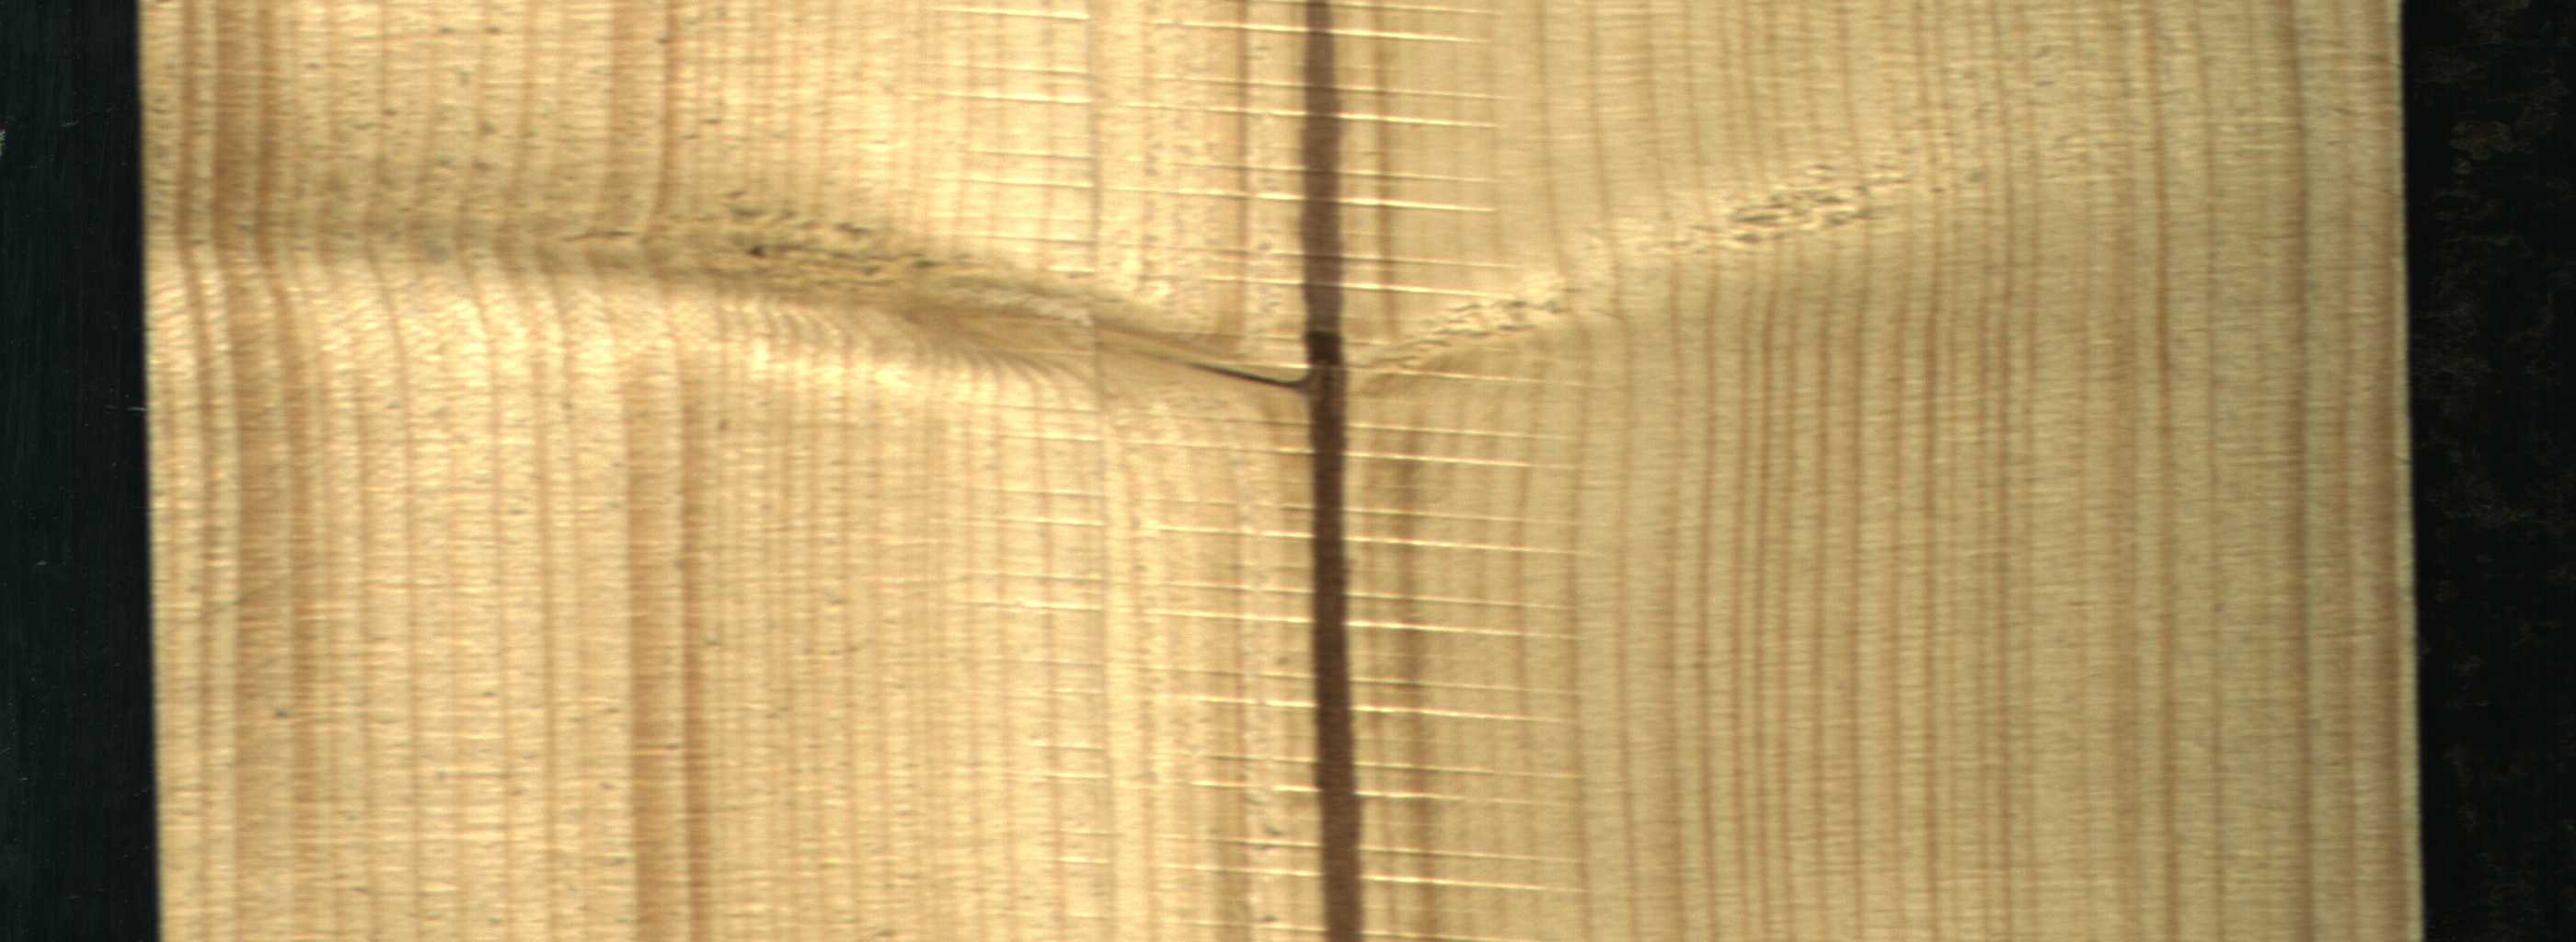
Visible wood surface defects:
Marrow
Live_Knot